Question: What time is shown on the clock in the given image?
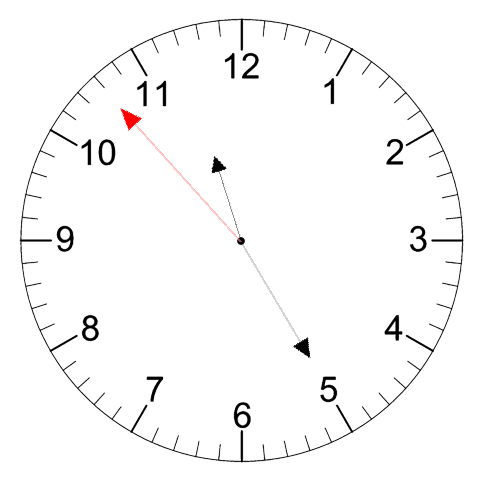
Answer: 11:24:53